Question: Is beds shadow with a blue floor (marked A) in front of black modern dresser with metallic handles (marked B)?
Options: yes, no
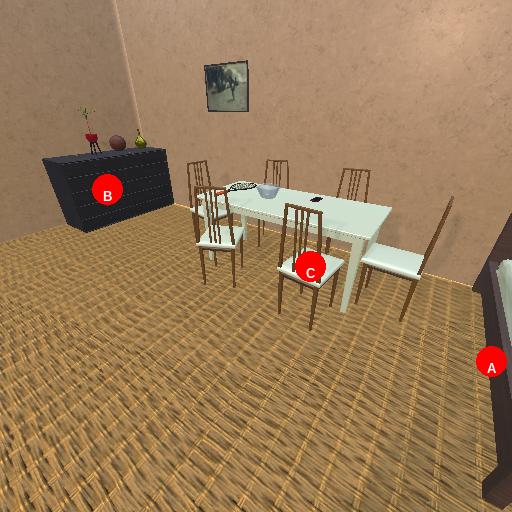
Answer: yes